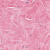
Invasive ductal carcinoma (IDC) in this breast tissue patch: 0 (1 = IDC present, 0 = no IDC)